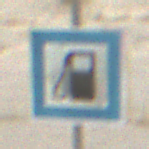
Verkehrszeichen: Tankstelle
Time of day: Midday
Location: Outdoor (Suburban)
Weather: PartlyCloudy
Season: Summer
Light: Natural